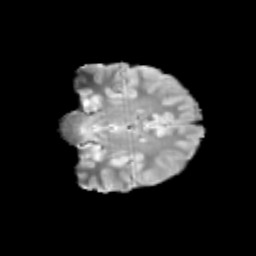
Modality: T2w
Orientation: coronal
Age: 13
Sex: male
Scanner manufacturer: siemens
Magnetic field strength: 3 T
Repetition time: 3.8 s
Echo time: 0.07 s